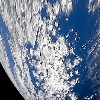
Label: cloud